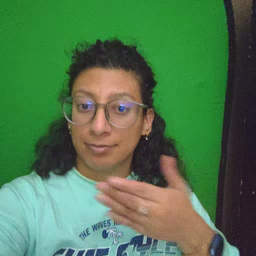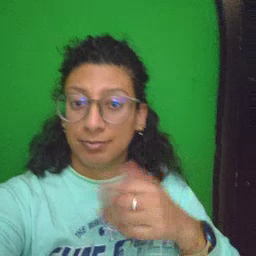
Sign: chocolate